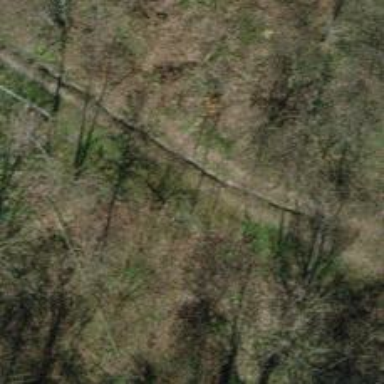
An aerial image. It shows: Grassy path.